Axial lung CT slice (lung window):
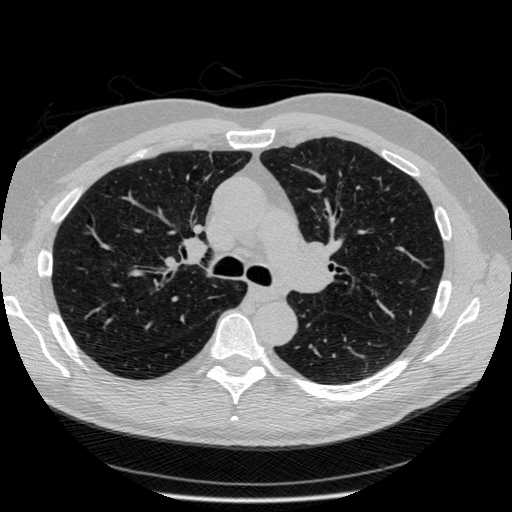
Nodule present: no